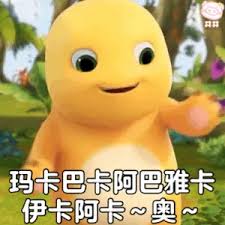
Label: nailong